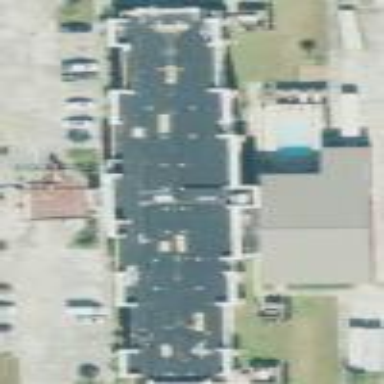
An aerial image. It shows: Hotel building.